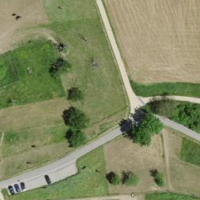
EUNIS habitat code: 25
Species observed at this site:
Cornus sanguinea